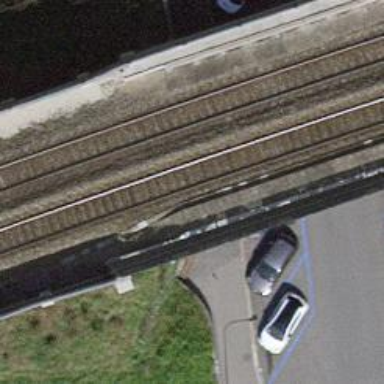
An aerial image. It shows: Single-track railway bridge with electrified contact line.